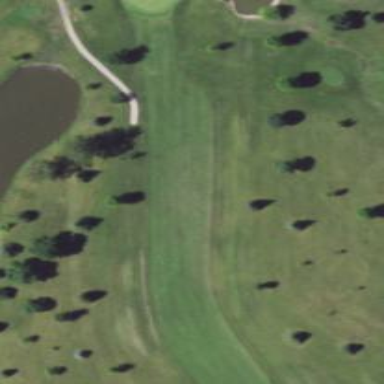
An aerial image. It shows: Golf hole.